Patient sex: M
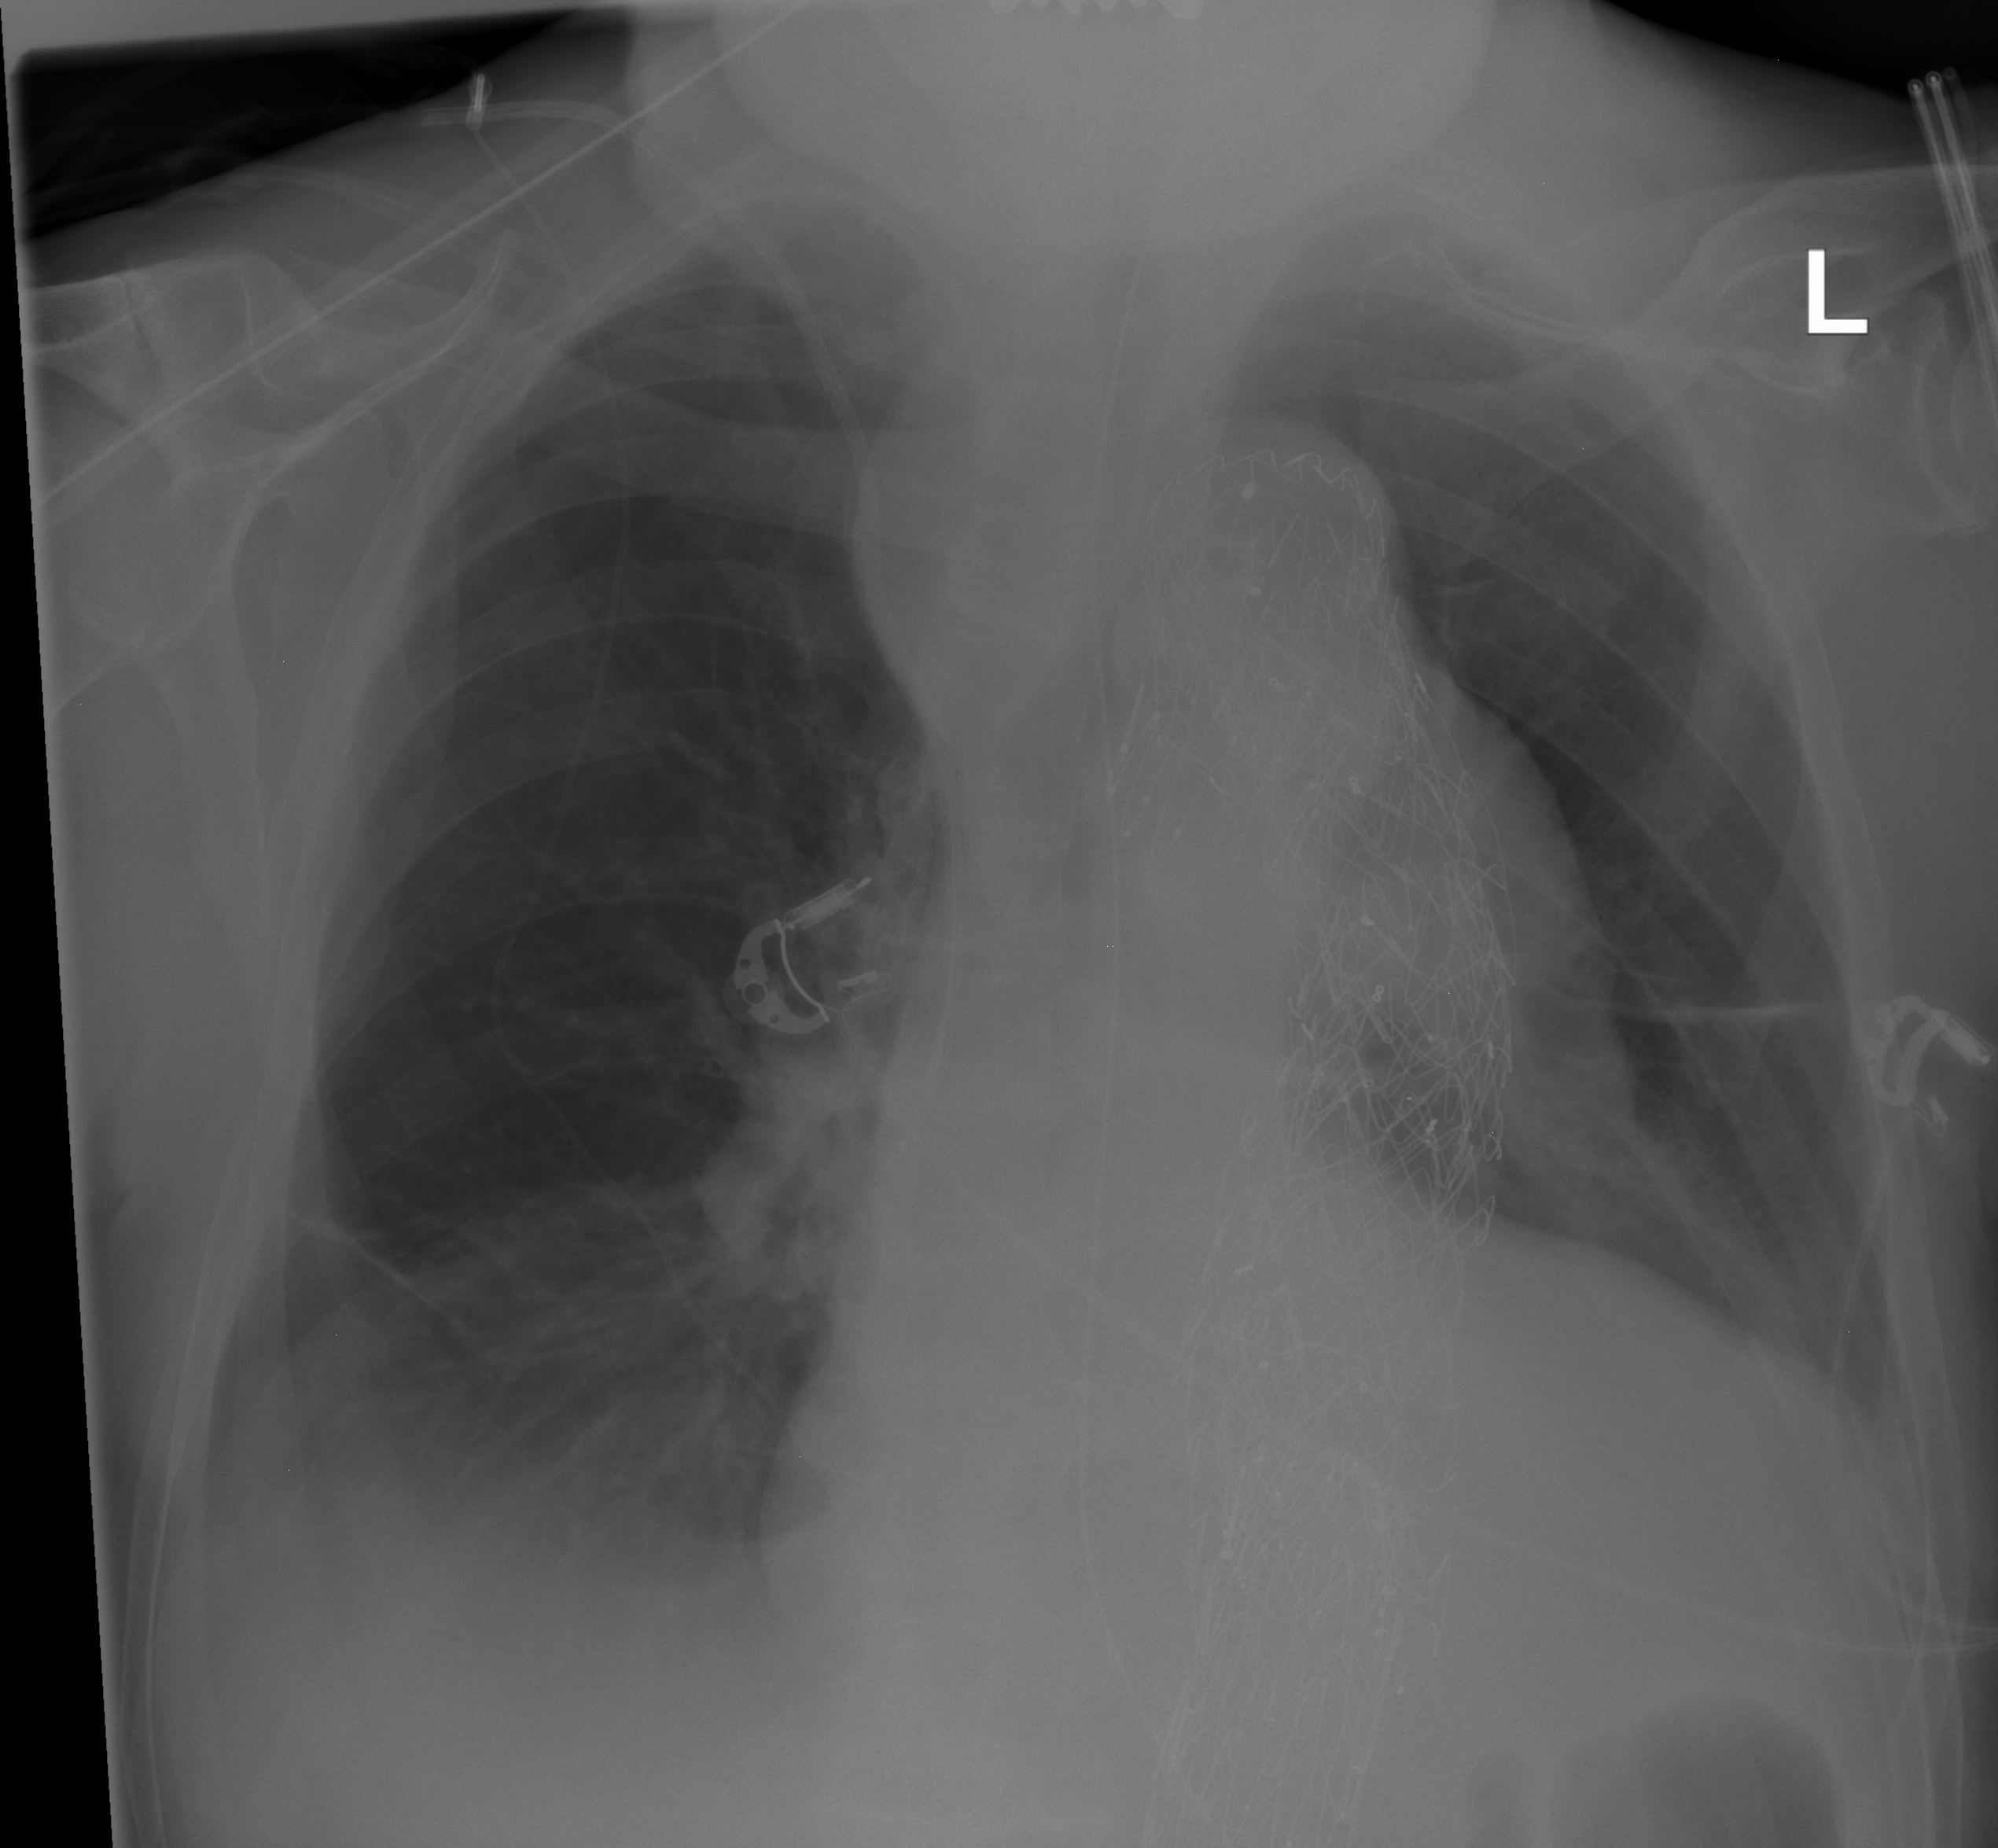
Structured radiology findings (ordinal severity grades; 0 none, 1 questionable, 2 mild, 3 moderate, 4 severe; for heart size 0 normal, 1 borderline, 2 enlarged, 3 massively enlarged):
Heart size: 0
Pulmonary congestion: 0
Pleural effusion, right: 1
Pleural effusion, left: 1
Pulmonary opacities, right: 0
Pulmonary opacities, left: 0
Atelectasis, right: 1
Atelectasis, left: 2